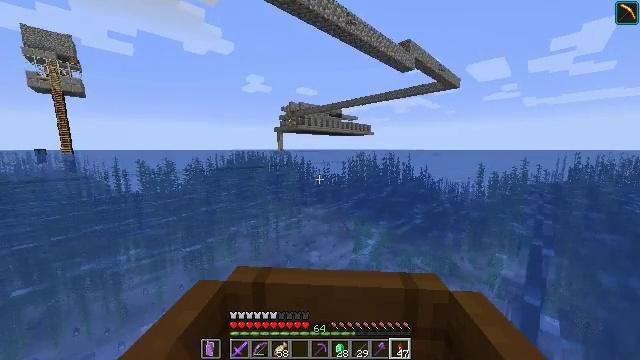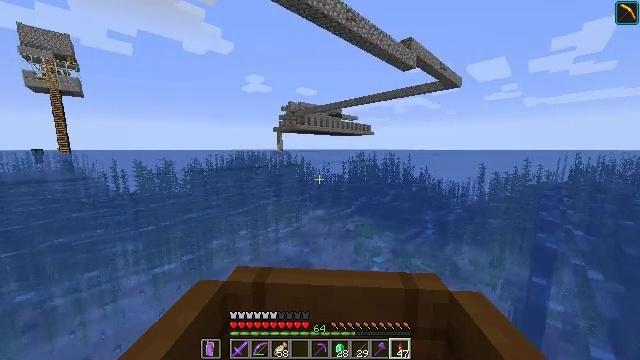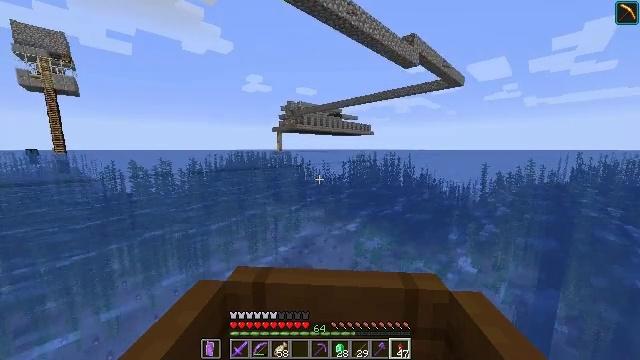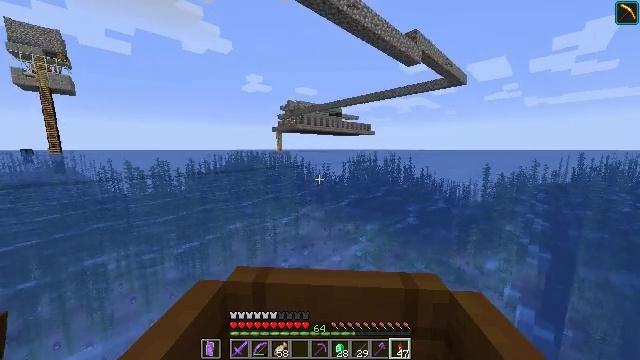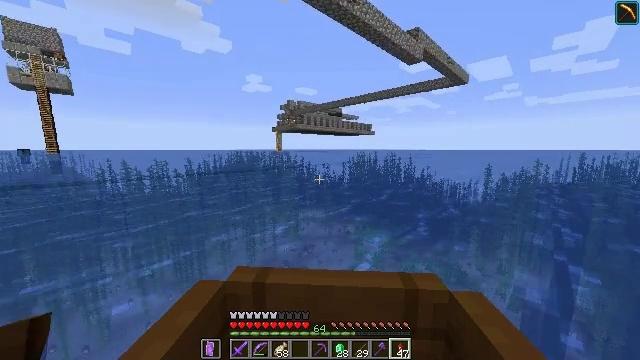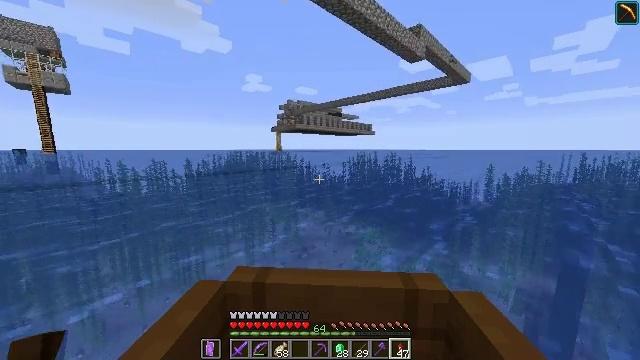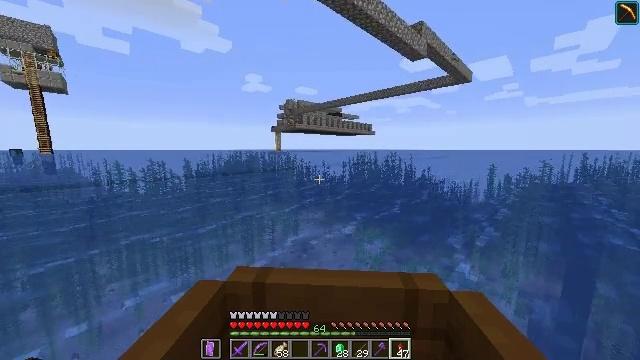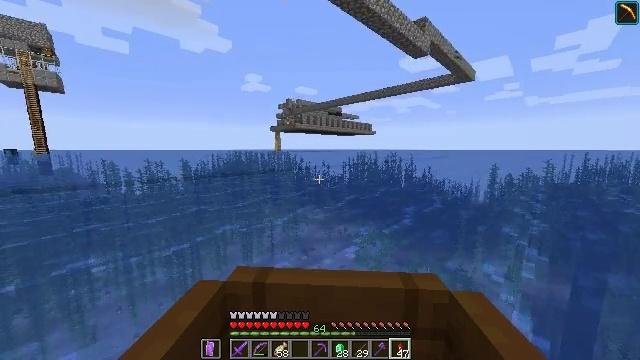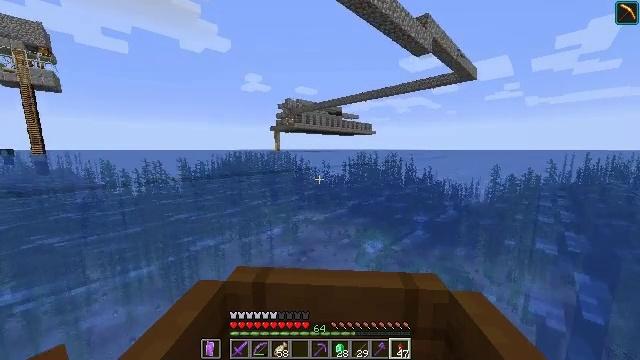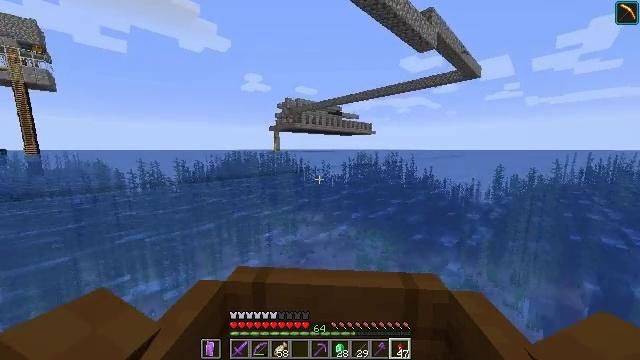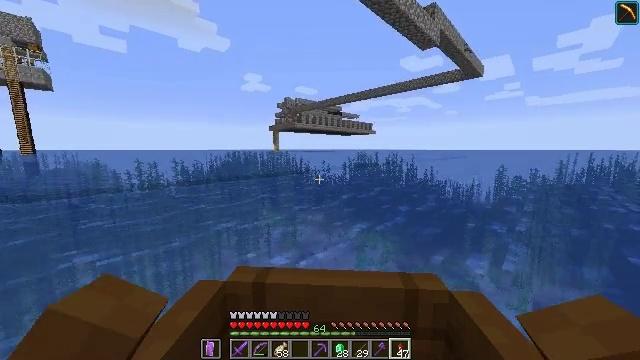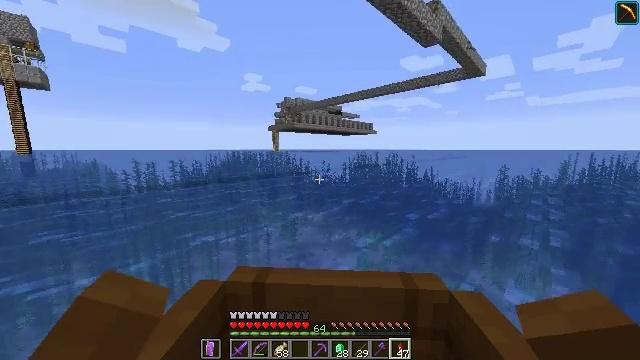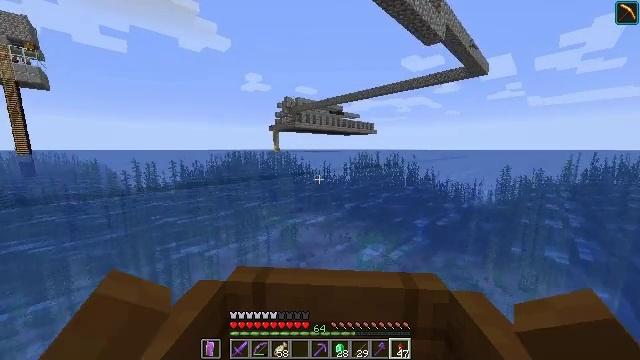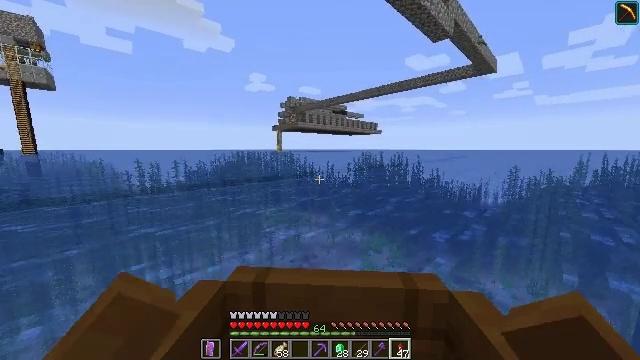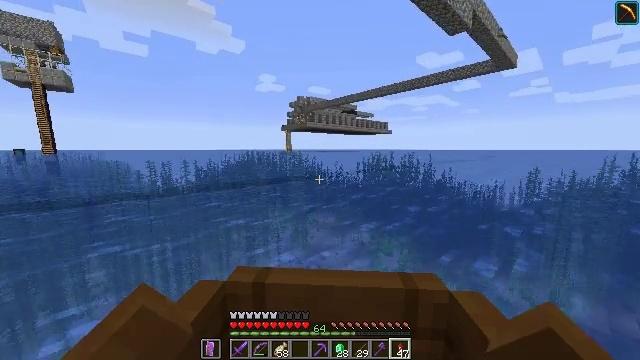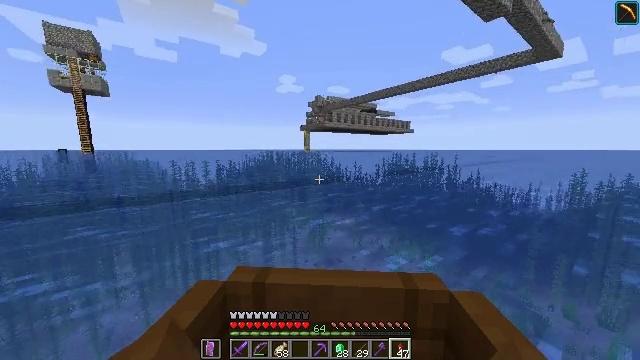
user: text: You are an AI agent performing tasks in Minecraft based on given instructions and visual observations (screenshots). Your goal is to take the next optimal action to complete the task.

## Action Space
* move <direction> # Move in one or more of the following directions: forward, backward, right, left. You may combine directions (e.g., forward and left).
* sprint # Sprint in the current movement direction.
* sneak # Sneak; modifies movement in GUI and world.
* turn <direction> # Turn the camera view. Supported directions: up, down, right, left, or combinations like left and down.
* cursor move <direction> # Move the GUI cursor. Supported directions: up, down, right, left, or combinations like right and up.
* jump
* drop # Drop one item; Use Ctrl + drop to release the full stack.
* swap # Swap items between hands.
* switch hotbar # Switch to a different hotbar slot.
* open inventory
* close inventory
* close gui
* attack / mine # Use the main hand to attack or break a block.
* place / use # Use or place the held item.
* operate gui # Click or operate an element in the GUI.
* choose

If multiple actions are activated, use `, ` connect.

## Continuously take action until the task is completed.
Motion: motion action
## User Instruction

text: Gather the blast furnace into your inventory.
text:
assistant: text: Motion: move forward, sprint
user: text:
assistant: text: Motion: move forward, sprint
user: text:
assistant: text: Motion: move forward, sprint
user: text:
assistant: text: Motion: move forward, sprint
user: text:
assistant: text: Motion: move forward, sprint
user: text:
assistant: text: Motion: move forward, sprint
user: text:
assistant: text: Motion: move forward, sprint
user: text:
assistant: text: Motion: move forward, sprint
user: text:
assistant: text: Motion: move forward, sprint
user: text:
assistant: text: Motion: move forward, sprint
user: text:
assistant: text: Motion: move forward and move left, sprint
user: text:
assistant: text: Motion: move forward and move left, sprint
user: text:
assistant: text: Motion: move forward and move left, sprint
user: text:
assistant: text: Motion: move forward and move left, sprint
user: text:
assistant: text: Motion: move forward, sprint
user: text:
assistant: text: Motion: move forward, sprint
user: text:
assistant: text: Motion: move forward, sprint
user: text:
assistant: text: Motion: move forward, sprint
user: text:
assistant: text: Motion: move forward, sprint
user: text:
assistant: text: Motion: move forward, sprint
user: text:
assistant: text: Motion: move forward, sprint
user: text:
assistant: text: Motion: move forward, sprint
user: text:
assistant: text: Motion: move forward, sprint
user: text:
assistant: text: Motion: move forward, sprint
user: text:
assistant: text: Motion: move forward, sprint
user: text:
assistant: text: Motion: move forward, sprint
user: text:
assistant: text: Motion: move forward, sprint
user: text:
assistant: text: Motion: move forward, sprint
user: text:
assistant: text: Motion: move forward, sprint
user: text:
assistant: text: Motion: move forward, sprint